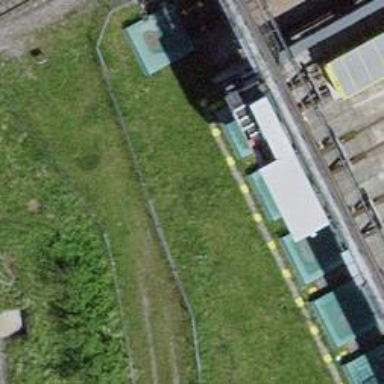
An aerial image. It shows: Railway buffer stop.